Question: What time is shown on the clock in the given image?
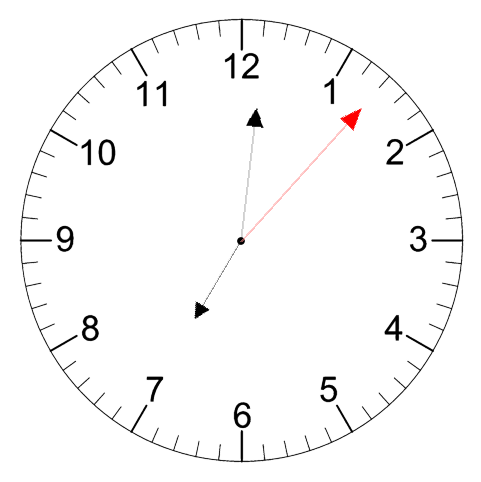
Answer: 07:01:07